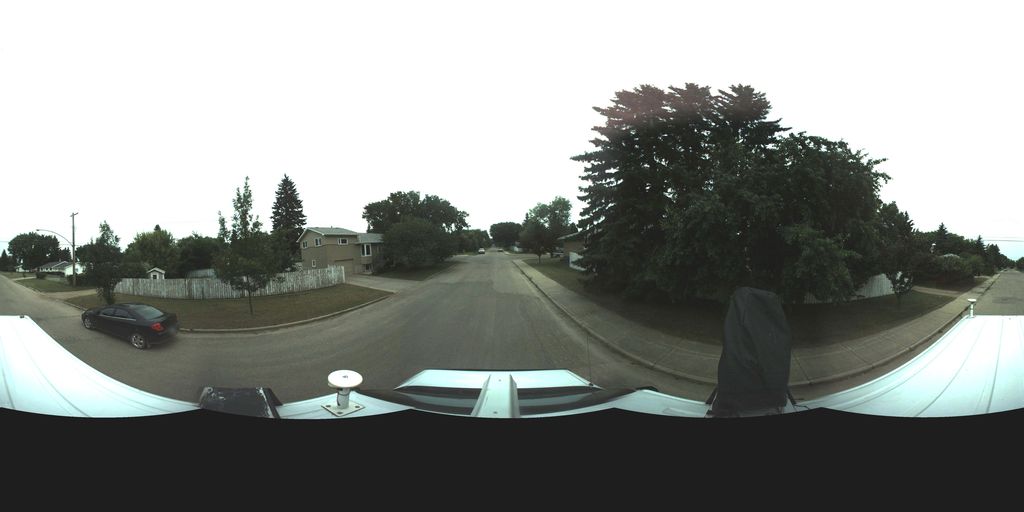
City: saskatoon